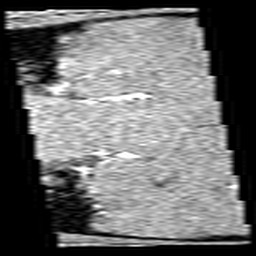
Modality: angio
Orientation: coronal
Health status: ill
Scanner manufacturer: siemens
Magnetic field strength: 3 T
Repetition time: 0.023 s
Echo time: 0.0042 s